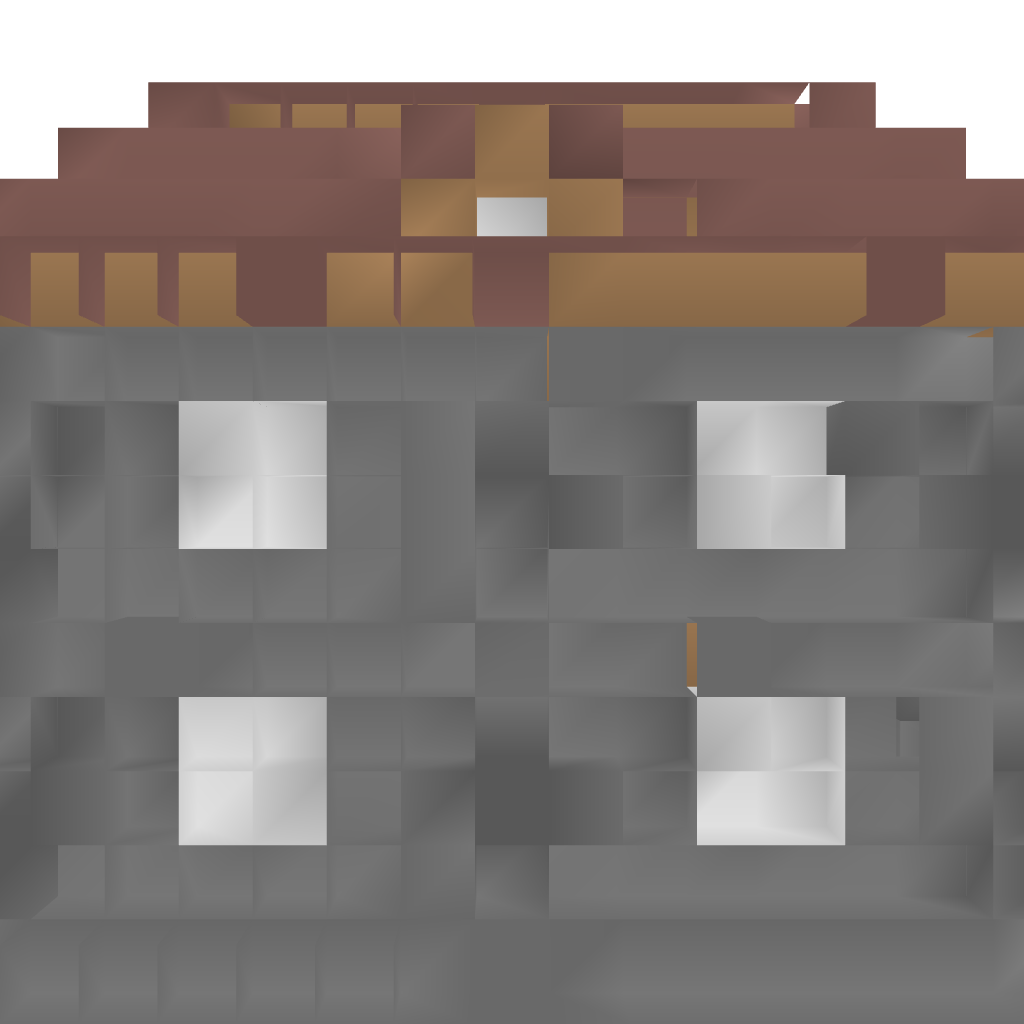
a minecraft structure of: House #1 By JJcash bad low quality